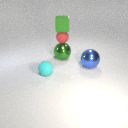
small red rubber sphere above large green metal sphere